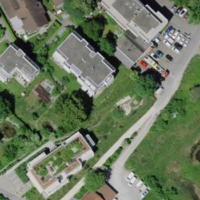
EUNIS habitat code: 55
Species observed at this site:
Tanacetum vulgare
Anacamptis pyramidalis
Ilex aquifolium
Hippocrepis comosa
Aruncus dioicus
Primula veris
Silene dioica
Lathyrus pratensis
Allium carinatum
Ophrys apifera
Geranium sanguineum
Chelidonium majus
Carpinus betulus